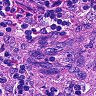
Metastatic tissue present: no